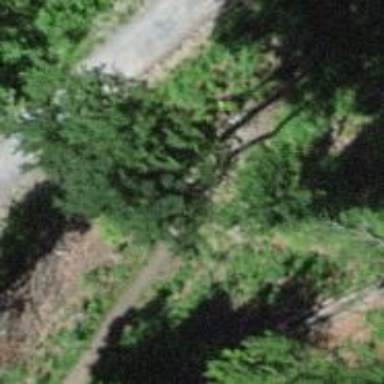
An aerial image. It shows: Ground path with excellent trail visibility.